Brain MRI, t2w sequence, axial 2D slice.
Patient: age 52, sex F, weight 75 kg, height 1.65 m
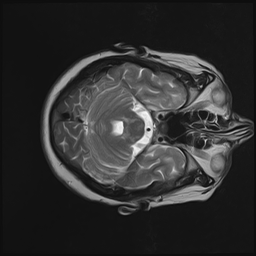